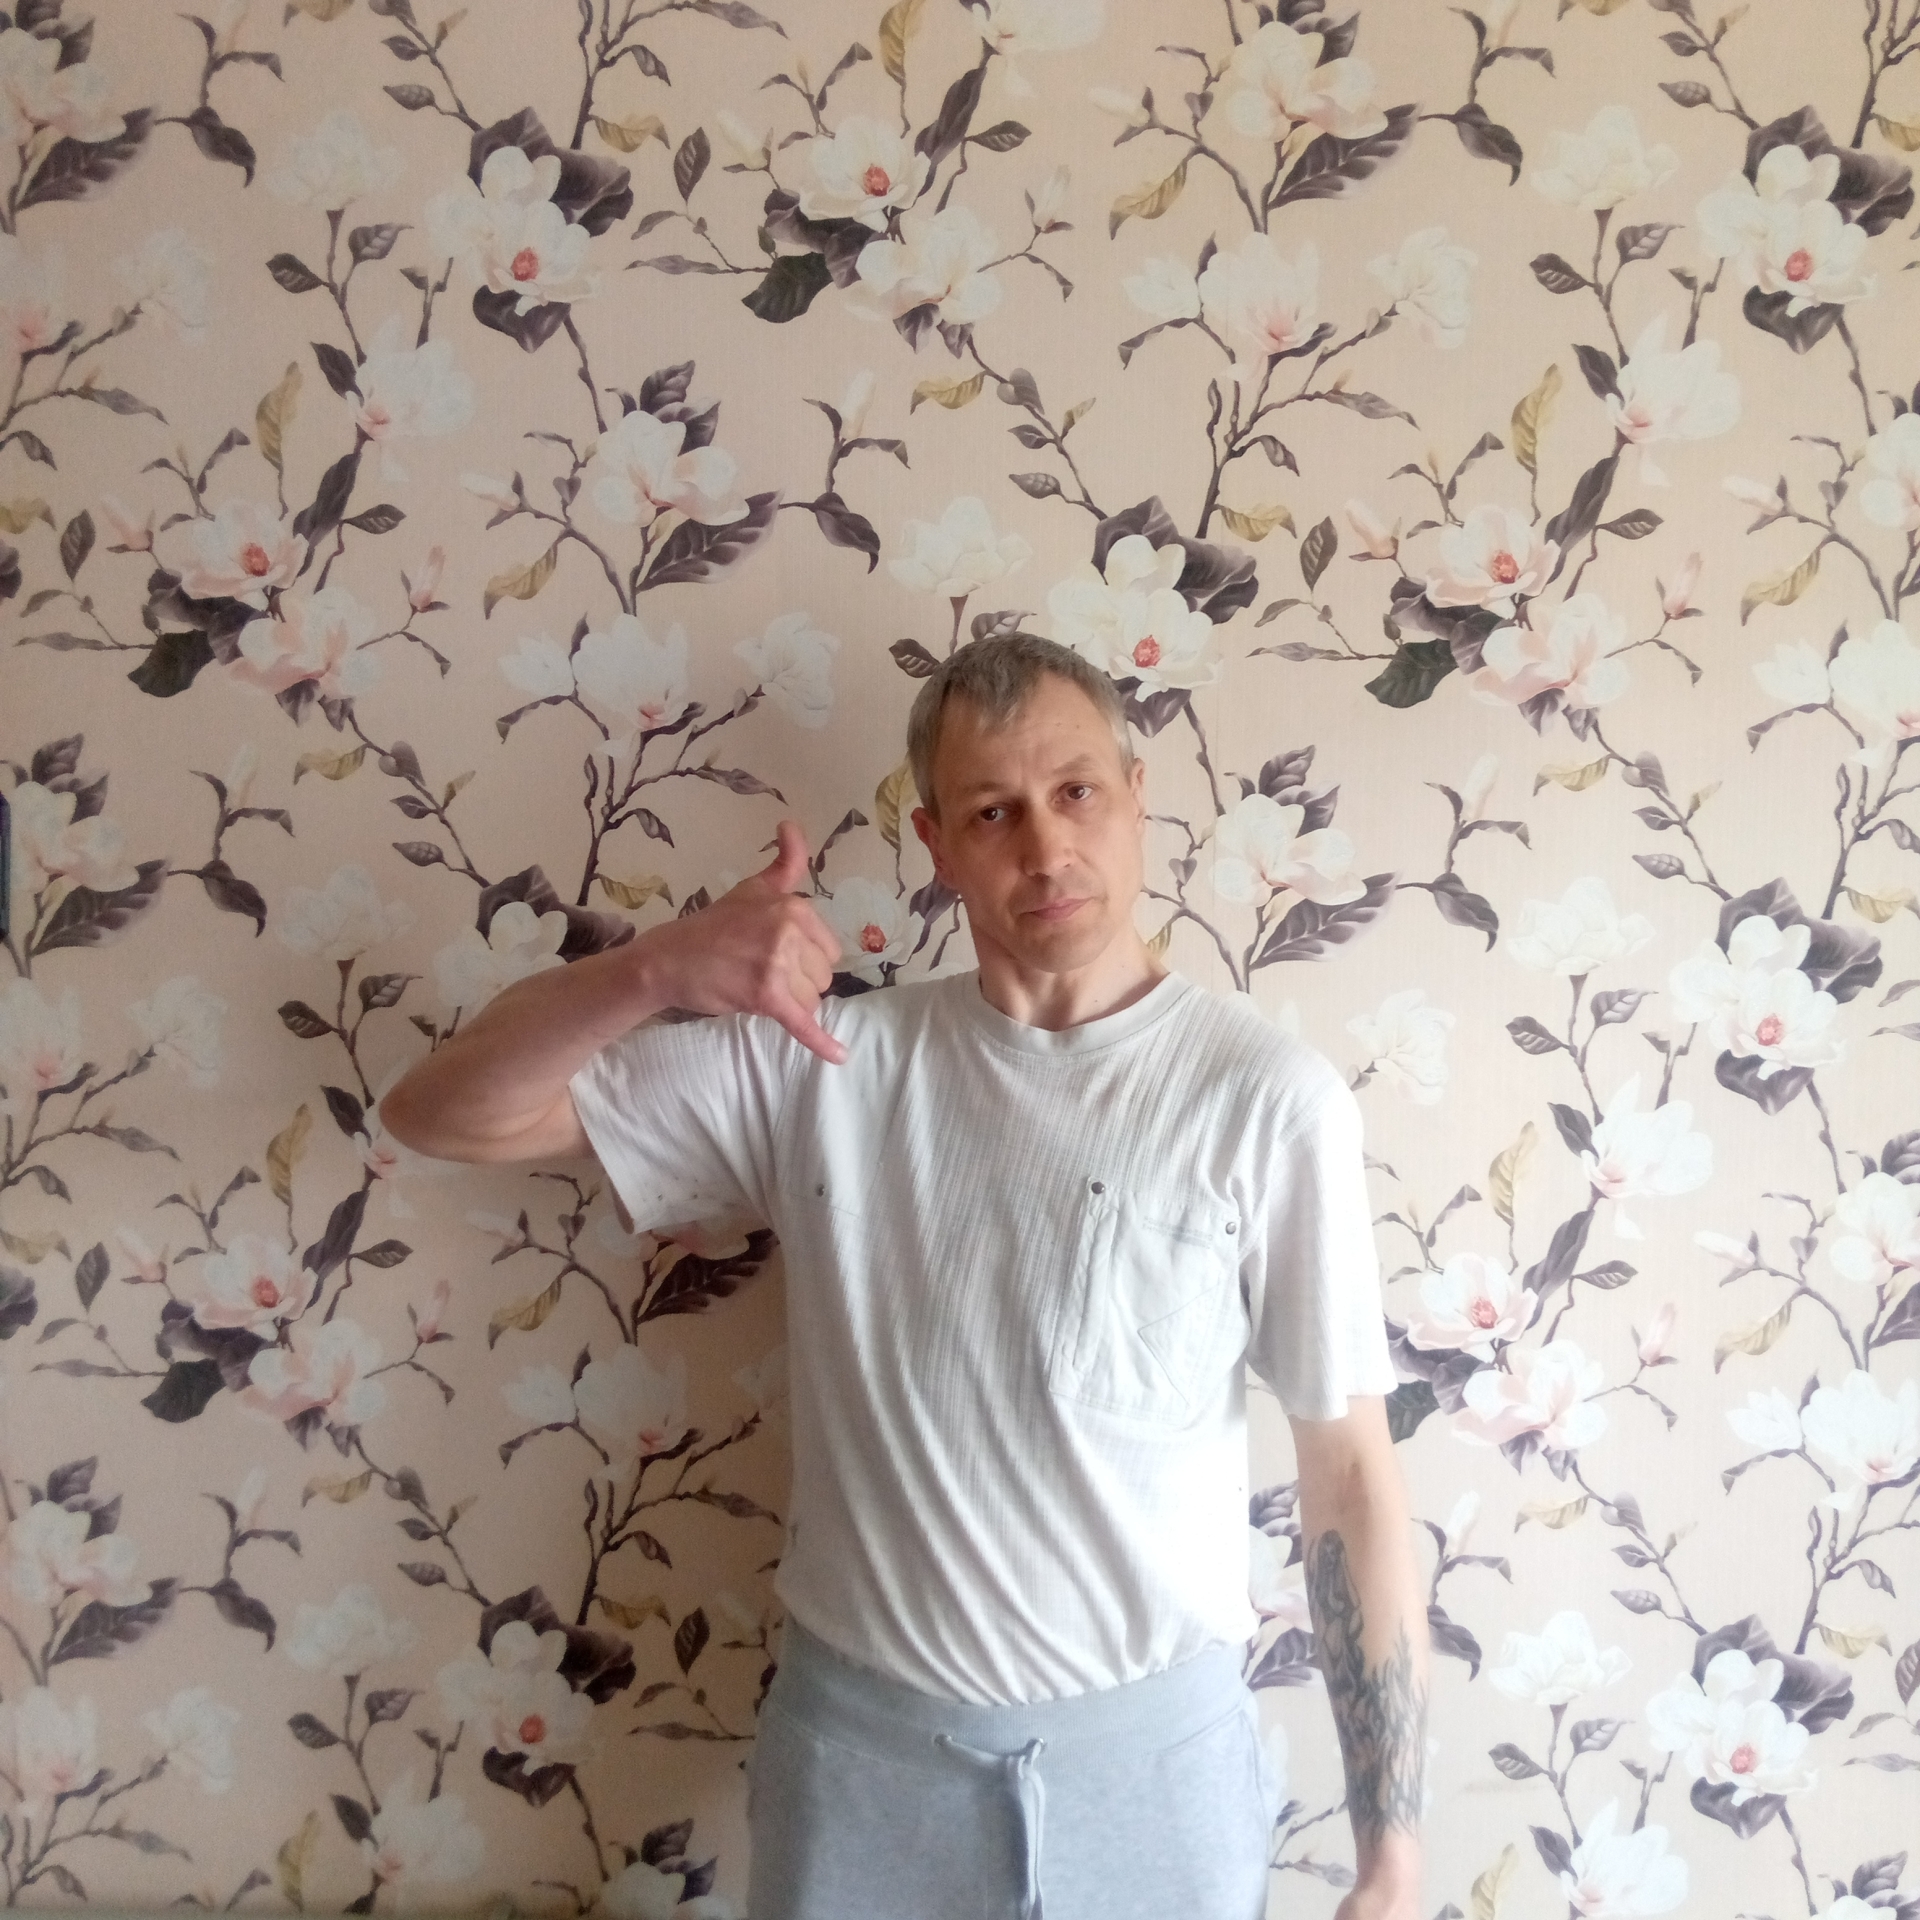
Label: clear